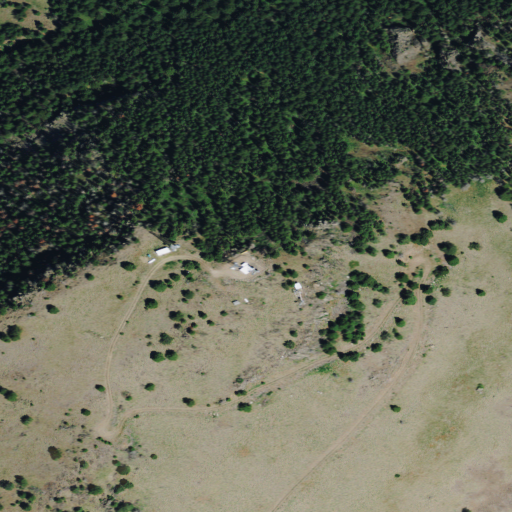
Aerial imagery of mountain in Montana named Sullivan Hill containing evergreen forest, shrub, grassland, and medium intensity development